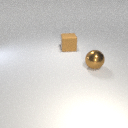
large brown metal sphere in front of large brown rubber cube